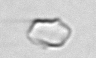
Label: detritus_transparent